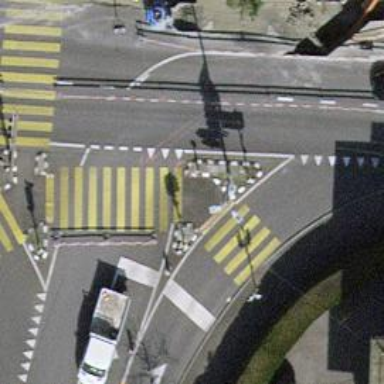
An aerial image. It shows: Traffic calming island.